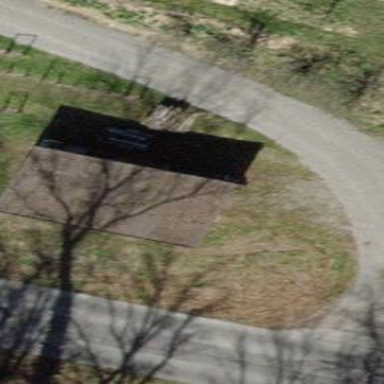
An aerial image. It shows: Shed building.